Question: I have problem with deleting related rows in Entity Framework 4.1. I have tables with relations
Book 1<--->* BookFormats
I have set the on delete cascade:
'''
ALTER TABLE [dbo].[BookFormats] WITH CHECK ADD CONSTRAINT [FK_BookFormats_Book]
FOREIGN KEY([BookID]) REFERENCES [dbo].[Book] ([BookID]) on delete cascade
'''
The EDMX property

Then, I want to remove the all 'BokFormats' items related to my 'Book' object:
'''
var originalBook = m.db.Book.First(x => x.BookID == bookId);
originalBook.BookFormats.Clear();
m.db.SaveChanges();
'''
But, I get the error:
> The operation failed: The relationship could not be changed because
one or more of the foreign-key properties is non-nullable. When a
change is made to a relationship, the related foreign-key property is
set to a null value. If the foreign-key does not support null values,
a new relationship must be defined, the foreign-key property must be
assigned another non-null value, or the unrelated object must be
deleted.
I ran out of ideas on how to delete these objects. Any ideas?
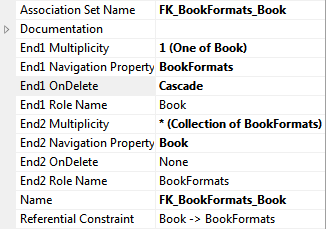
Answer: Cascade deletions concept is as follows:
When you delete 'Book' from the DB all related 'BookFormats' will be deleted for you by SQL Server (please note that it doesn't matter how deletion of 'Book' will be initiated via EF or raw SQL). Thus it has nothing to do with your task: "I want to delete all 'BookFormats' related to my 'Book'". To accomplish it you need something like this:
'''
foreach(var m in m.db.BookFormats.Where(f=>f.BookID == bookID))
{
m.db.BookFormats.Remove(m);
}
m.db.SaveChanges();
'''